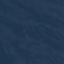
Land use / land cover class: SeaLake